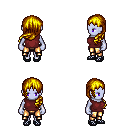
a pixel art fantasy rpg character, female body template, dark elf, purple skin, maroon sleeveless shirt, gold greaves, blonde left-swept hairstyle, ghillies, four views (front, back, left, right), 2x2 character sprite sheet, small pixel art, hard edges, no anti-aliasing